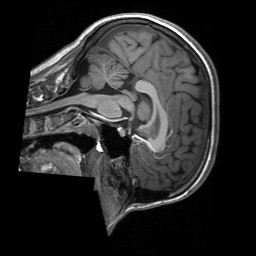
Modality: T1w
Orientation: sagittal
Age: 18
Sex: female
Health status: ill
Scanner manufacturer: siemens
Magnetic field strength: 3 T
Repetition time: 2.3 s
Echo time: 0.00201 s